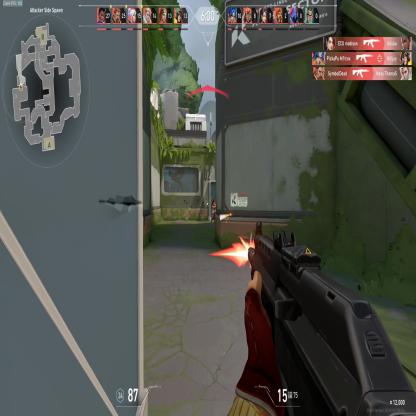
Label: enemy